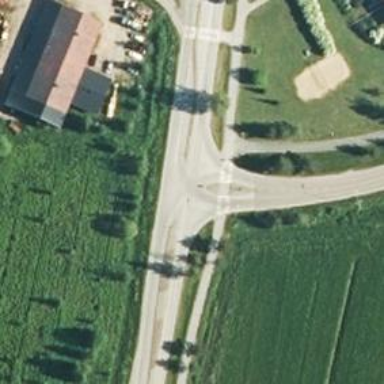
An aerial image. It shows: Asphalt cycleway.